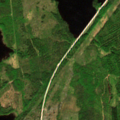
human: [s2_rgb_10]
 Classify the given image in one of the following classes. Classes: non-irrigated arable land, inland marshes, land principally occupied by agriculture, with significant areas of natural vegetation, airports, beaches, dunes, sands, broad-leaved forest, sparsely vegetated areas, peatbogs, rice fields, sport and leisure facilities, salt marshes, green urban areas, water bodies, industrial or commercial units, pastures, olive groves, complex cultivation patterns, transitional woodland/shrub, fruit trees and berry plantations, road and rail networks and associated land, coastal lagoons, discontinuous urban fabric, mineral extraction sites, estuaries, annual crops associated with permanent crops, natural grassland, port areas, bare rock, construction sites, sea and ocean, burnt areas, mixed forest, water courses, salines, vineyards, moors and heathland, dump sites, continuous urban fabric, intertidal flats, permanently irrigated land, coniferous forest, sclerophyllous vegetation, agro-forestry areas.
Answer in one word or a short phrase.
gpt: coniferous forest, mixed forest, transitional woodland/shrub, water courses